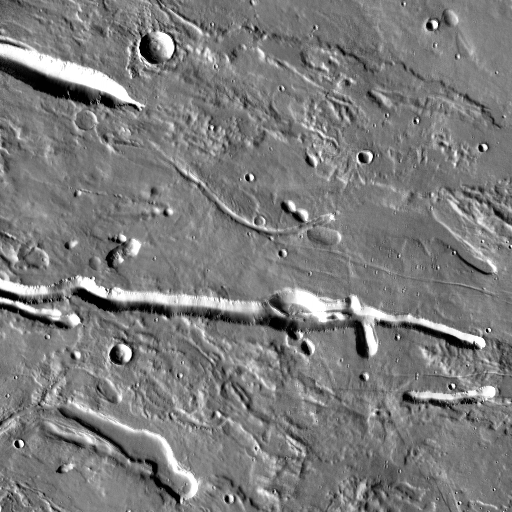
Crater classes present: Background, Other, Layered, Buried